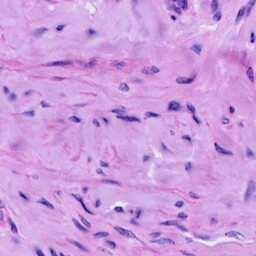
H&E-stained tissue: Cervix